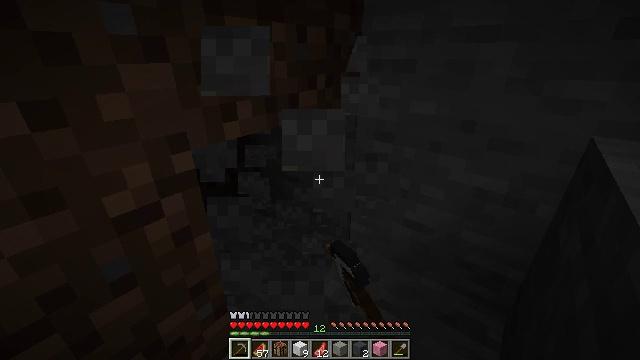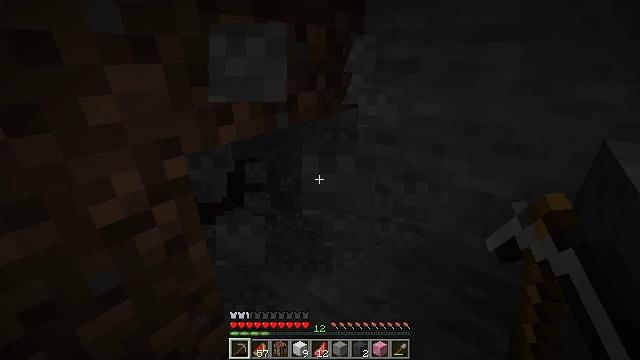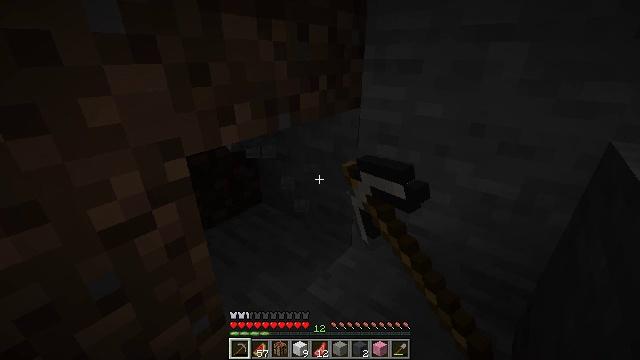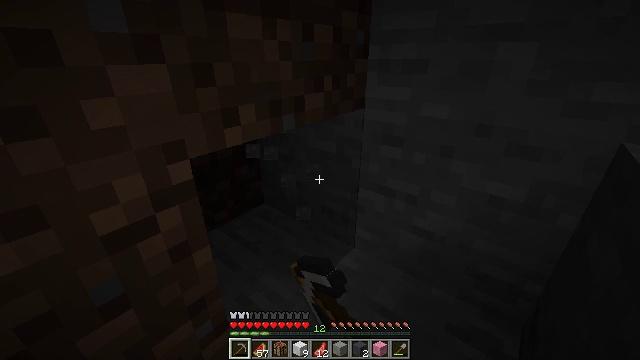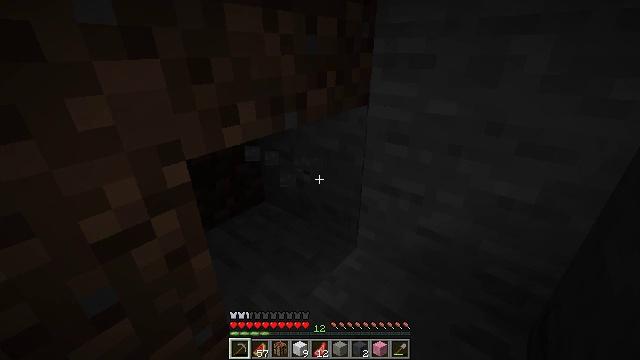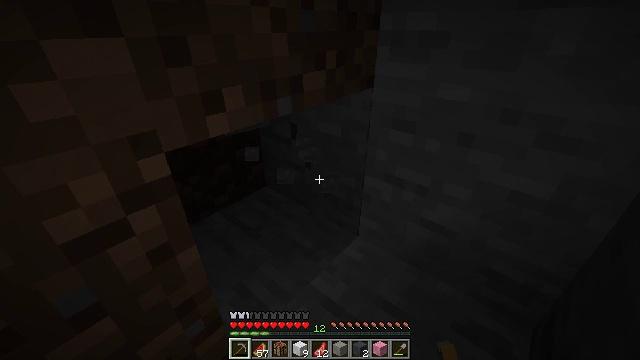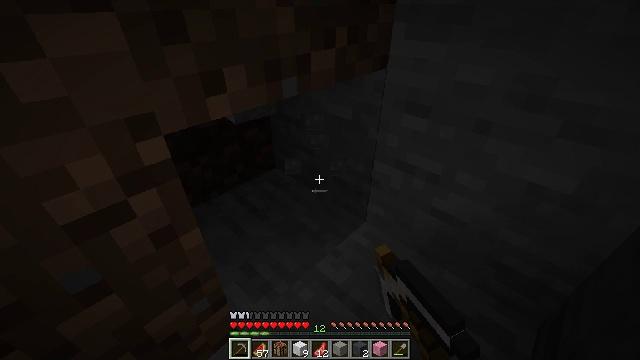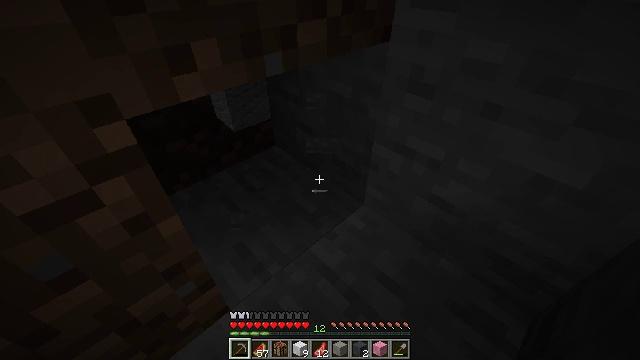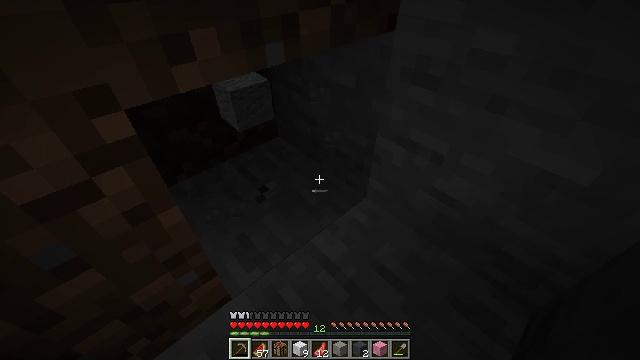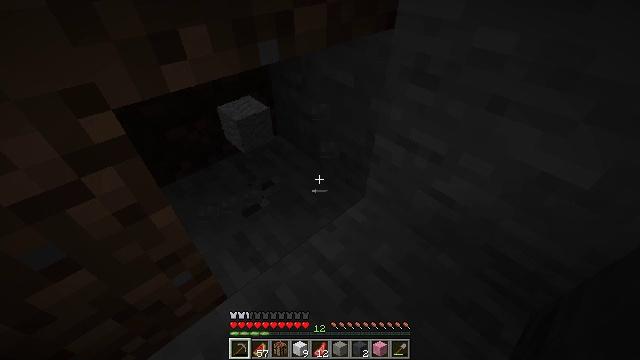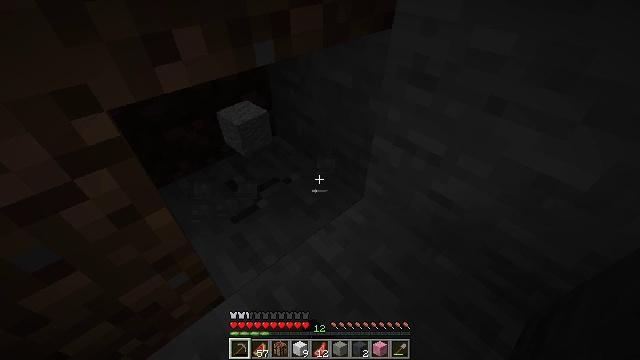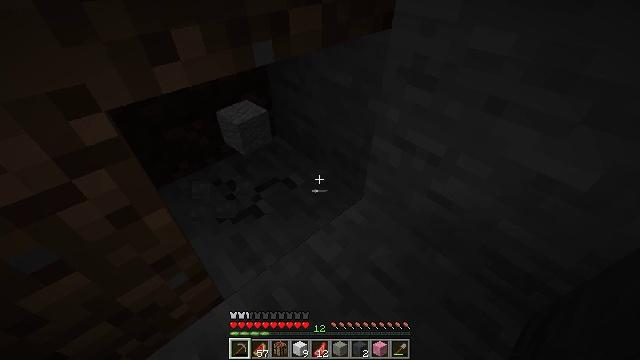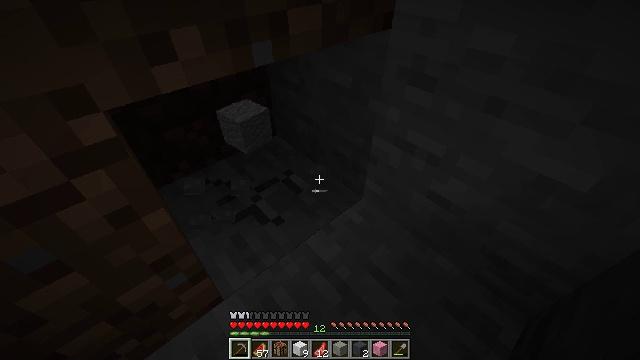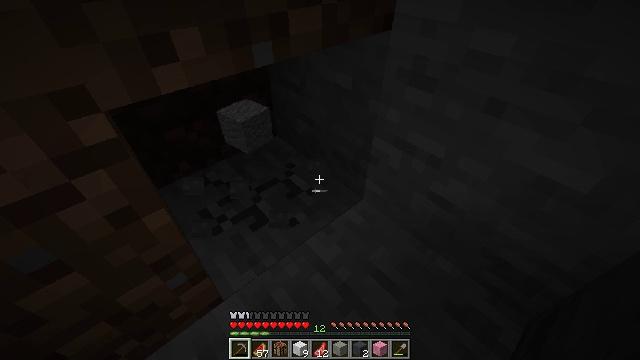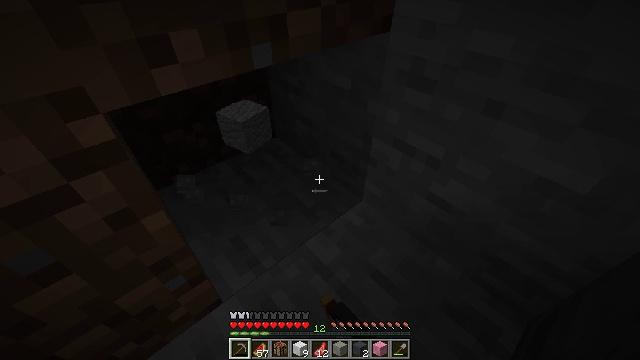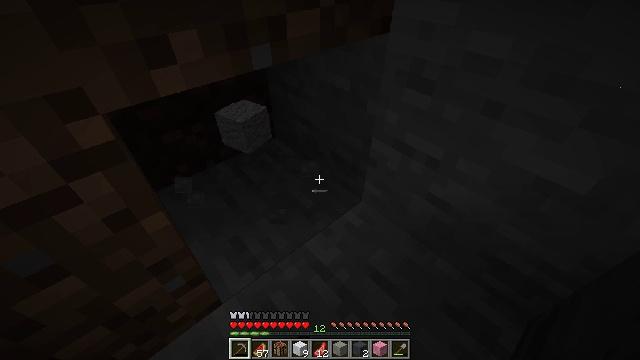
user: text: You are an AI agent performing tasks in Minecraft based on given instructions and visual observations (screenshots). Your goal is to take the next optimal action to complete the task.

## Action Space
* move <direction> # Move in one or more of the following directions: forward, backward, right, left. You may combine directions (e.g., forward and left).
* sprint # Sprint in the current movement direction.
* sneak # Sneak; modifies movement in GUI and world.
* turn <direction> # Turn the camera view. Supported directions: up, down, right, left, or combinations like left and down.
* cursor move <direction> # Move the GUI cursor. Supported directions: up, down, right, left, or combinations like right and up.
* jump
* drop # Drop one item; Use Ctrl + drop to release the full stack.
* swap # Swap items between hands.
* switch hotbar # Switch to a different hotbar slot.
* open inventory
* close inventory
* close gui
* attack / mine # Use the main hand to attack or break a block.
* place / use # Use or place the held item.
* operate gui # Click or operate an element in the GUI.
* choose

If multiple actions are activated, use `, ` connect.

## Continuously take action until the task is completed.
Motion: motion action
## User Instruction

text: Break the white wool for crafting.
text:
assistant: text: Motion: move forward, sneak, attack / mine
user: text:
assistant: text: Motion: move forward, sneak, attack / mine
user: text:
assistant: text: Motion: move forward, sneak, attack / mine
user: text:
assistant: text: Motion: move forward and move right, sneak, turn down, attack / mine
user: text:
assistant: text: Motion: move forward and move right, sneak, turn left and down, attack / mine
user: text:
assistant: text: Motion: move forward and move right, sneak, turn left and down
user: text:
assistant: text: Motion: sneak, turn left and down, attack / mine
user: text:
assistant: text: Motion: sneak, turn left and down, attack / mine
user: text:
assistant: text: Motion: sneak, attack / mine
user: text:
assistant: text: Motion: sneak, attack / mine
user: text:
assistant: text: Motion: sneak, attack / mine
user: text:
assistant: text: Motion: sneak, attack / mine
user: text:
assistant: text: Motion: sneak, attack / mine
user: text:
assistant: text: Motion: sneak
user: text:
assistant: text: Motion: sneak
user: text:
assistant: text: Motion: sneak
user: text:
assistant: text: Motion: move forward, sneak
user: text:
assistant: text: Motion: move forward, sneak
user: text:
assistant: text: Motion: move forward
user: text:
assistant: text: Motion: move forward
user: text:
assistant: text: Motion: move forward
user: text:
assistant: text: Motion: move forward
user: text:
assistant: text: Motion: move forward
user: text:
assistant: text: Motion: move forward
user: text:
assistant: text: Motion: no_op
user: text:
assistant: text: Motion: no_op
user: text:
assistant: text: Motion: move back and move left, turn left
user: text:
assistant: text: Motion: move back and move left, turn left and up
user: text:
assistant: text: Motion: move back and move left, turn left and up
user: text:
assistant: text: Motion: move back and move left, turn left and up